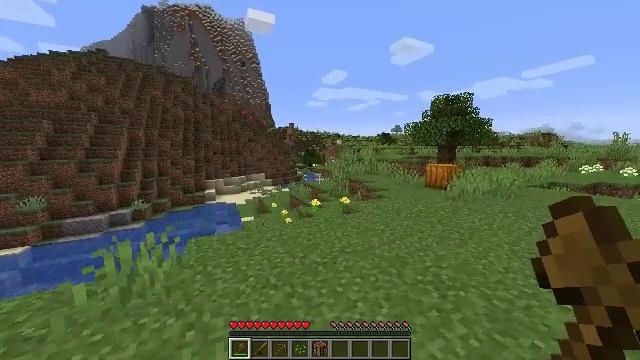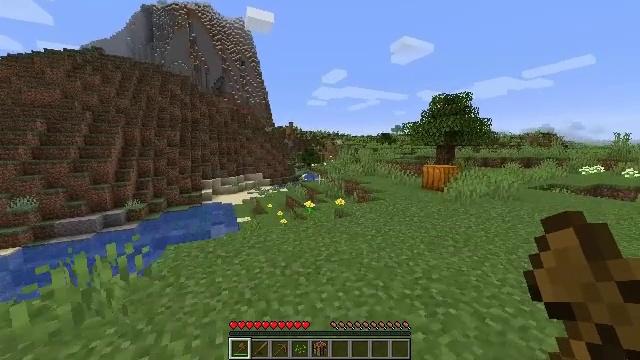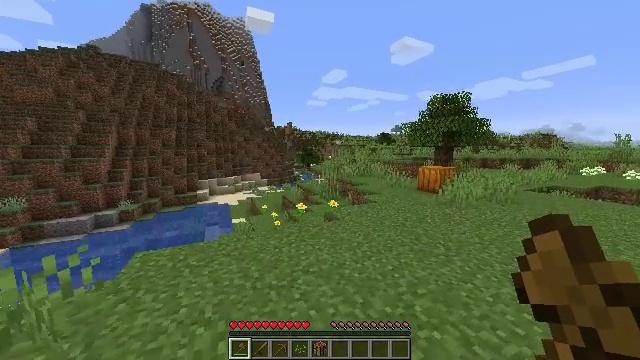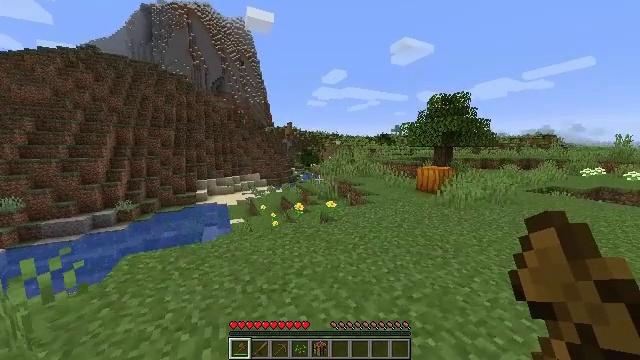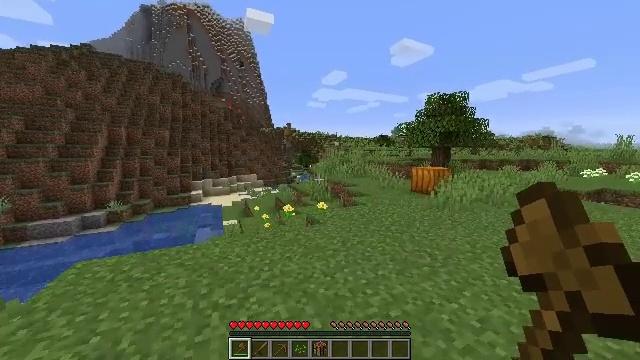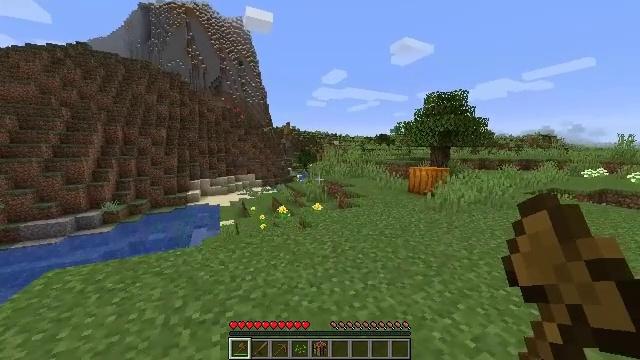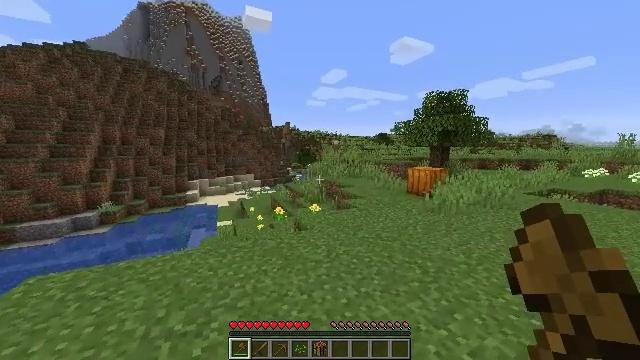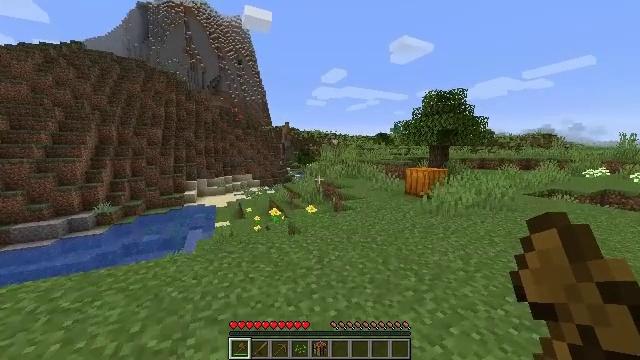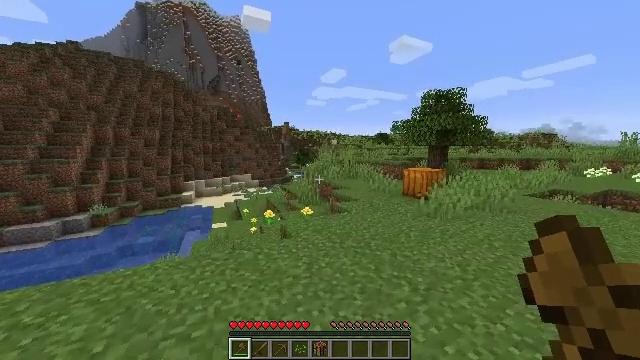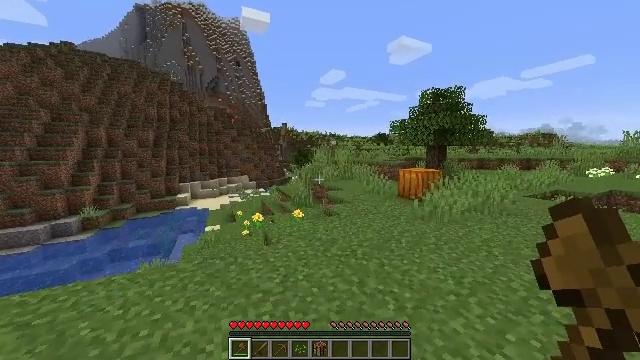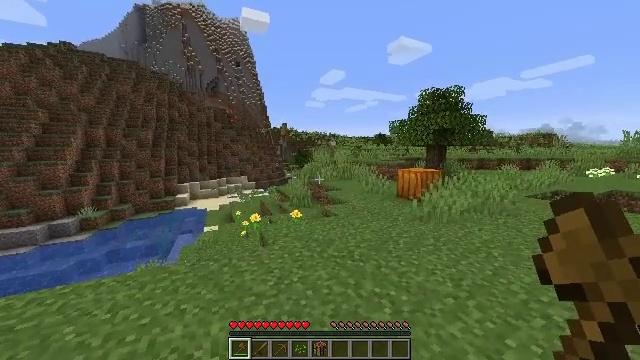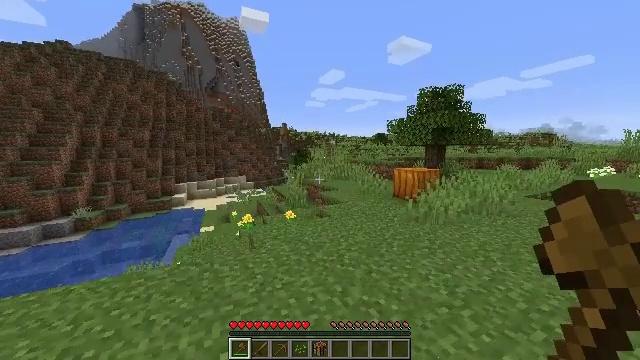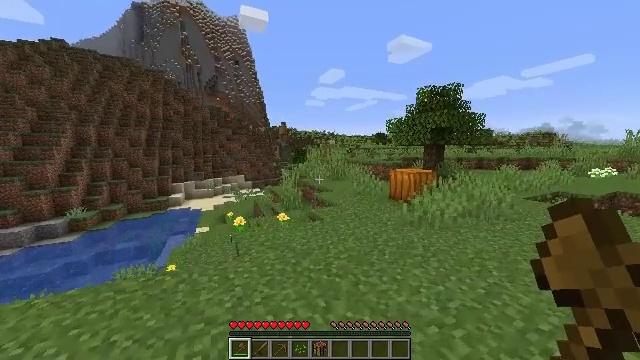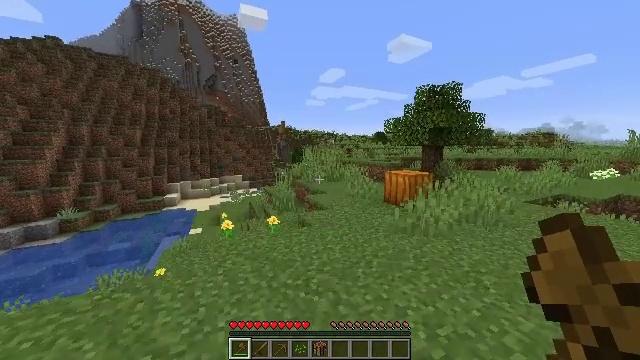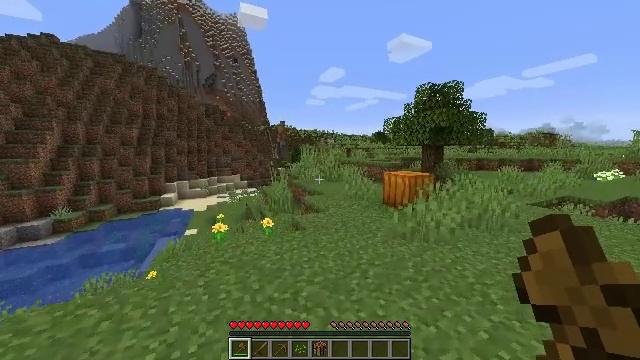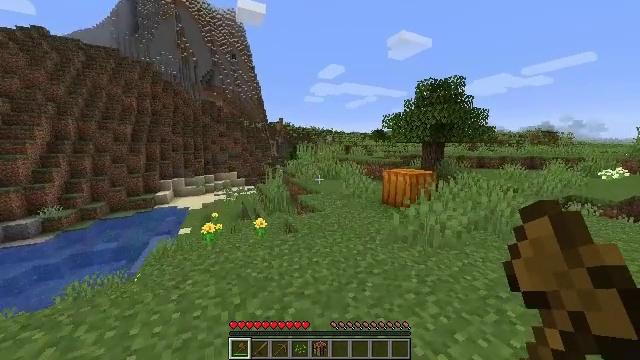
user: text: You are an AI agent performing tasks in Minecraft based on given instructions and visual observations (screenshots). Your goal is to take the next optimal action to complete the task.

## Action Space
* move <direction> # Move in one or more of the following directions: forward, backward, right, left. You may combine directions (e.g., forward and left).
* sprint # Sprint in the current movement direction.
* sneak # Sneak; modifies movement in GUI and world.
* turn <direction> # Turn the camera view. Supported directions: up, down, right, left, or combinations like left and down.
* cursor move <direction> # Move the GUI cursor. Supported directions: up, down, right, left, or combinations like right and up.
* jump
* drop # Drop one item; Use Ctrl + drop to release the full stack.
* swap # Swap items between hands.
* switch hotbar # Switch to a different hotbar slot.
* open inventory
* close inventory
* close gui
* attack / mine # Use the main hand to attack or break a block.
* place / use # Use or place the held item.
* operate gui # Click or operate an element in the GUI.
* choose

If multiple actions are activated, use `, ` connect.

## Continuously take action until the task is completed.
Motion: motion action
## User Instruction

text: Gather a pumpkin block.
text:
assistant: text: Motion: move forward and move right
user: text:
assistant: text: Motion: move forward and move right
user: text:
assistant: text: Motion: move forward and move right
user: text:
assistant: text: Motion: move forward and move right
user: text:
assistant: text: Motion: move forward and move right
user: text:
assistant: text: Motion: move forward and move right
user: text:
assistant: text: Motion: move forward and move right
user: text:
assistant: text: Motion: move forward and move right
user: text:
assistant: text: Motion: move forward and move right
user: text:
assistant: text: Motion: move forward and move right
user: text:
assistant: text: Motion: move forward and move right
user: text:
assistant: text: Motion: move forward and move right
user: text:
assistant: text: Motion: move forward
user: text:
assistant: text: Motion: move forward
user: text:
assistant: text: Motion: move forward
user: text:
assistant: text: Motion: move forward, turn right and down
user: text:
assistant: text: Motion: move forward, turn right and down
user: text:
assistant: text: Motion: move forward, turn right and down
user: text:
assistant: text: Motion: move forward, turn right and down
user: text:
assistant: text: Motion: move forward
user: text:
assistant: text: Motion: move forward
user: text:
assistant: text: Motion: move forward
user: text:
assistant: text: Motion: move forward
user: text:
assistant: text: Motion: move forward
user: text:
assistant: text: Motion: move forward
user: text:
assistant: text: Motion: move forward, turn right and down
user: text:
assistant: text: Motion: move forward, turn right and down
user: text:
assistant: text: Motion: turn right
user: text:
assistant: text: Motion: no_op
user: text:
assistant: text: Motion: turn right